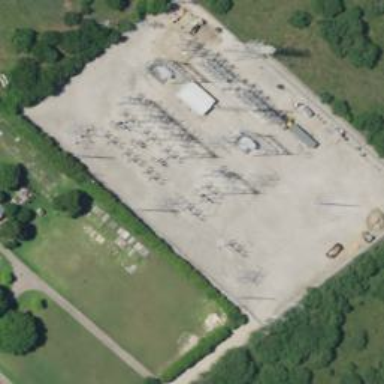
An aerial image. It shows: Switch used for power control.